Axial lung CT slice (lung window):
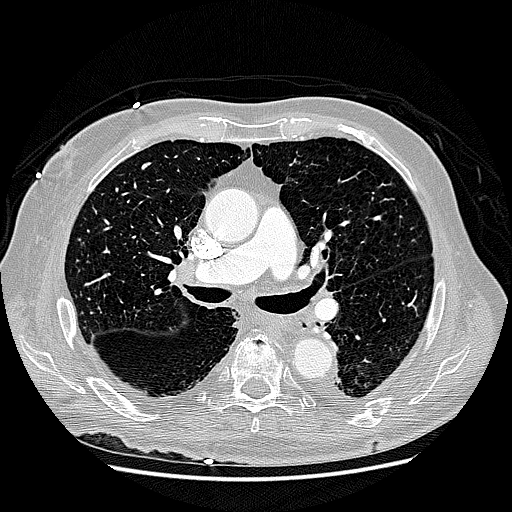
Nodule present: no